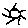
Label: sun